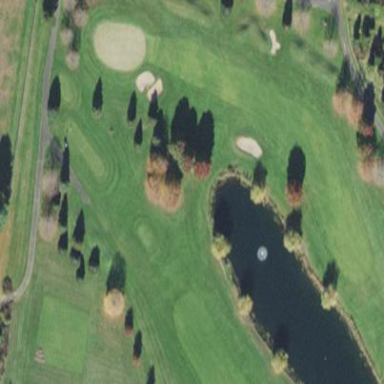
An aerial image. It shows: Scenic golf fairway.